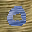
Label: 0